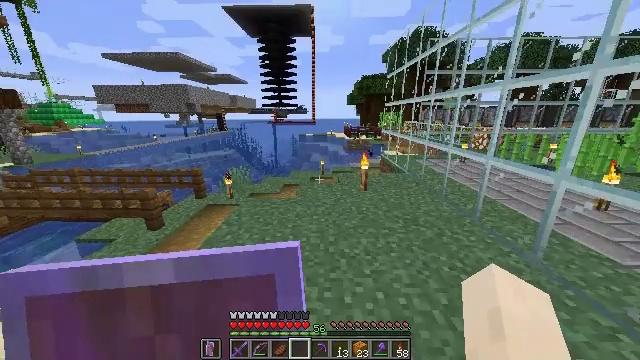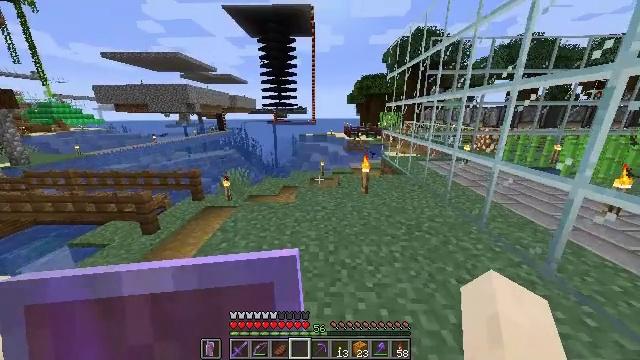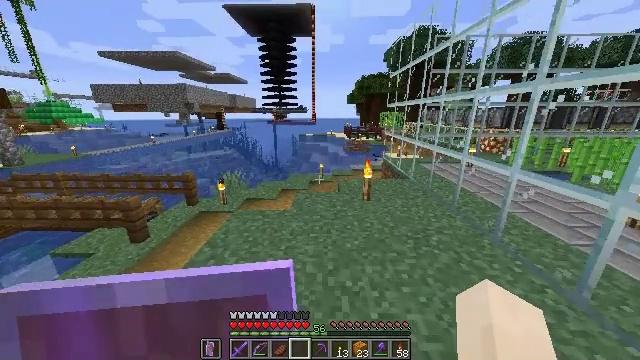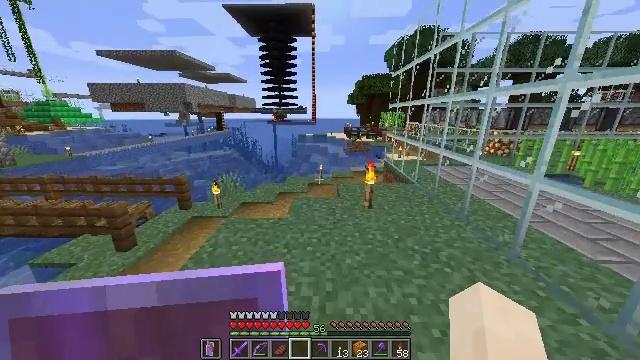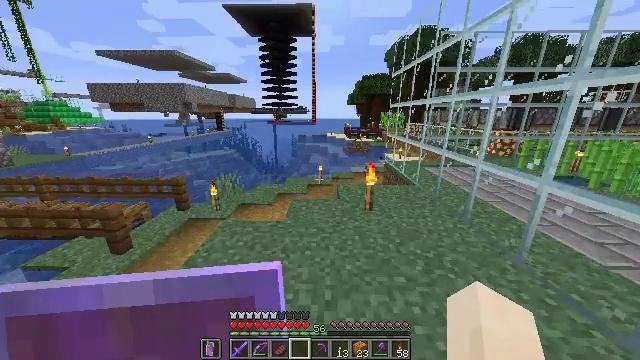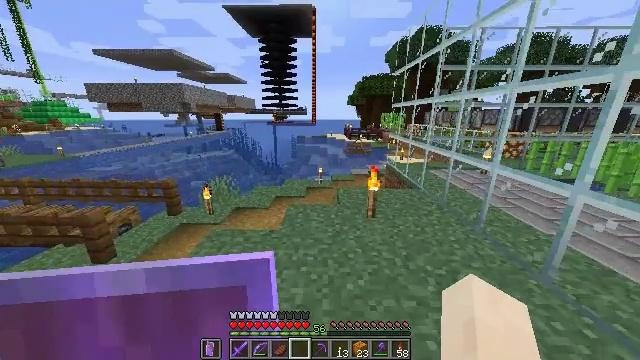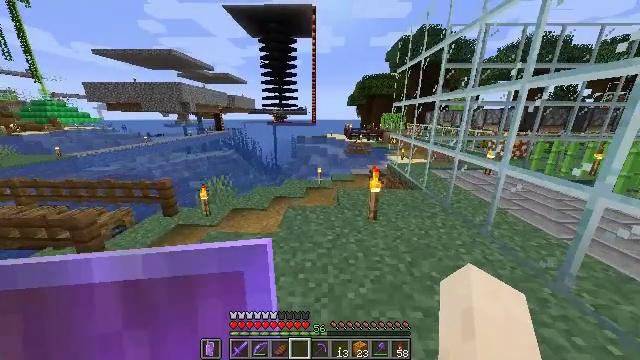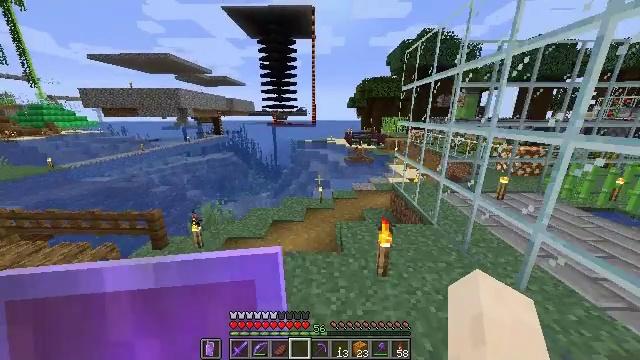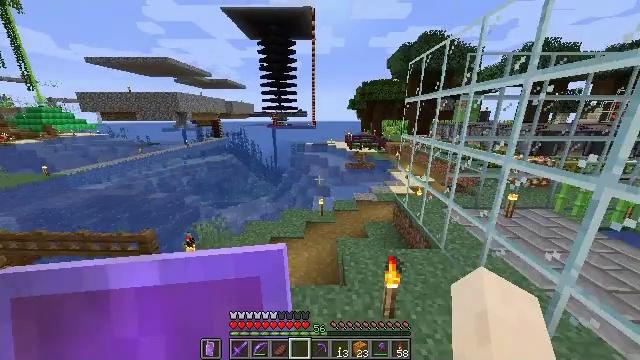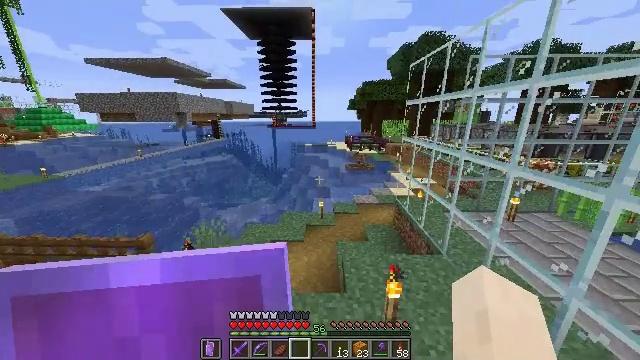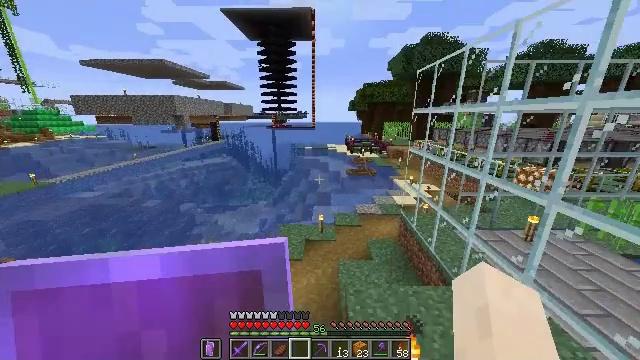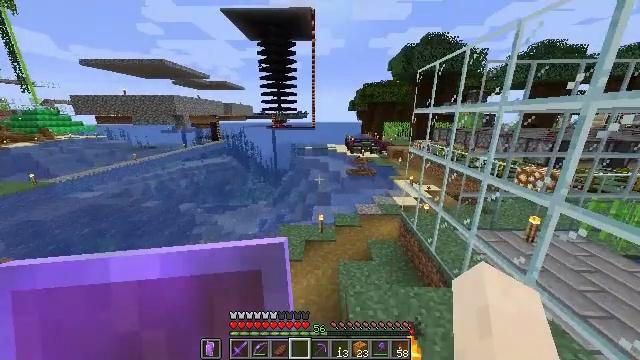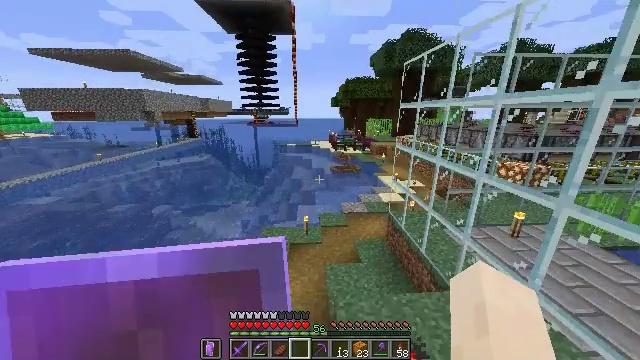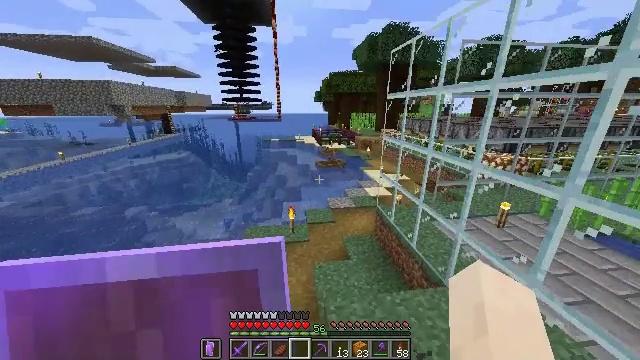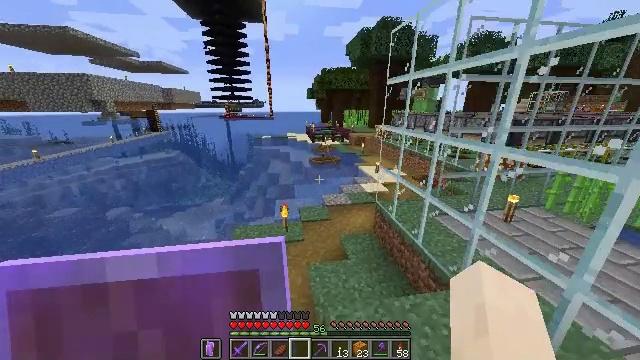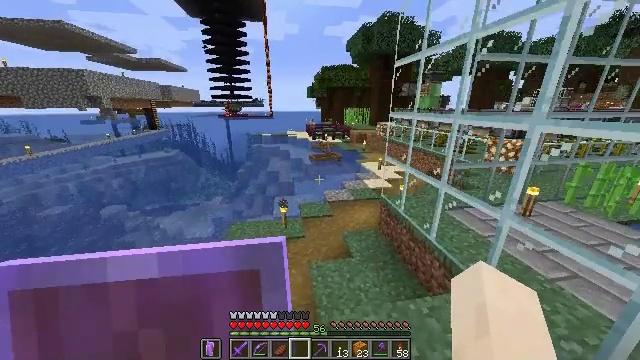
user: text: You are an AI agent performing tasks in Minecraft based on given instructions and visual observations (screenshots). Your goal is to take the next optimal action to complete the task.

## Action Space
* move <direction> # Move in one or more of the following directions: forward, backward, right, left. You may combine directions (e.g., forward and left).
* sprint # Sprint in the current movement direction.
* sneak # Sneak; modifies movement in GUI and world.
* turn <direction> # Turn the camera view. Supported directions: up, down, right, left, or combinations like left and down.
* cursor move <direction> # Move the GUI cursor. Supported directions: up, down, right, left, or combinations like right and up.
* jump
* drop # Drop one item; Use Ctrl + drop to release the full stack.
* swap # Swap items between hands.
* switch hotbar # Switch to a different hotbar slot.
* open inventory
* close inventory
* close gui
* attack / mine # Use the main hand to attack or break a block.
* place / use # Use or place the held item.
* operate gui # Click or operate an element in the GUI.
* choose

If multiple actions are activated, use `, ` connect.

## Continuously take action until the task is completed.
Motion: motion action
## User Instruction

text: Mine the green carpet.
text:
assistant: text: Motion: move forward, sprint
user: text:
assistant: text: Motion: move forward, sprint
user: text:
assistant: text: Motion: move forward, sprint
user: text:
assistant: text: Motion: move forward, sprint
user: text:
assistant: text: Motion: move forward, sprint
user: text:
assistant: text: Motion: move forward, sprint, jump
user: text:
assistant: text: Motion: move forward, sprint, jump
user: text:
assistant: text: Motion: move forward, sprint, jump
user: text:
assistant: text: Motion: move forward, sprint, jump
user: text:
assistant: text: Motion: move forward, sprint
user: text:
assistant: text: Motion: move forward, sprint
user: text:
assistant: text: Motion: move forward, sprint, turn right
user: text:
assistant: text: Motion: move forward, sprint, turn right and down
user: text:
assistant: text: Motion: move forward, sprint, turn right
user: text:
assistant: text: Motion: move forward, sprint
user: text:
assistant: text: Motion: move forward, sprint
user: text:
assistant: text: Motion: move forward, sprint, jump
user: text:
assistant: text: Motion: move forward, sprint, jump
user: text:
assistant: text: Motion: move forward, sprint, jump
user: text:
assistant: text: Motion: move forward, sprint, jump
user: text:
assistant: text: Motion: move forward, sprint
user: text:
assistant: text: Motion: move forward, sprint, turn right and down
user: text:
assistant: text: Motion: move forward, sprint, turn right and down
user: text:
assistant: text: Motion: move forward, sprint, turn right and down
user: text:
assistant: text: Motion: move forward, sprint, turn right
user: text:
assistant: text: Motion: move forward, sprint, turn right
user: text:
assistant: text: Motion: move forward, sprint, turn right and down
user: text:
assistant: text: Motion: move forward, sprint, turn right
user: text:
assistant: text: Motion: move forward, sprint, turn right
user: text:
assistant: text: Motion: move forward, sprint